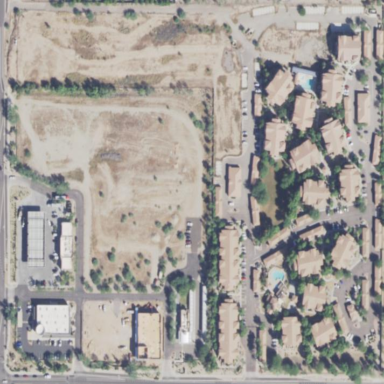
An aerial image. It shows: Condominium within residential area.